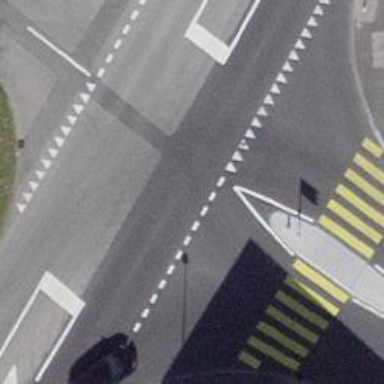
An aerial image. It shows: Road with "give way" sign.